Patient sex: F
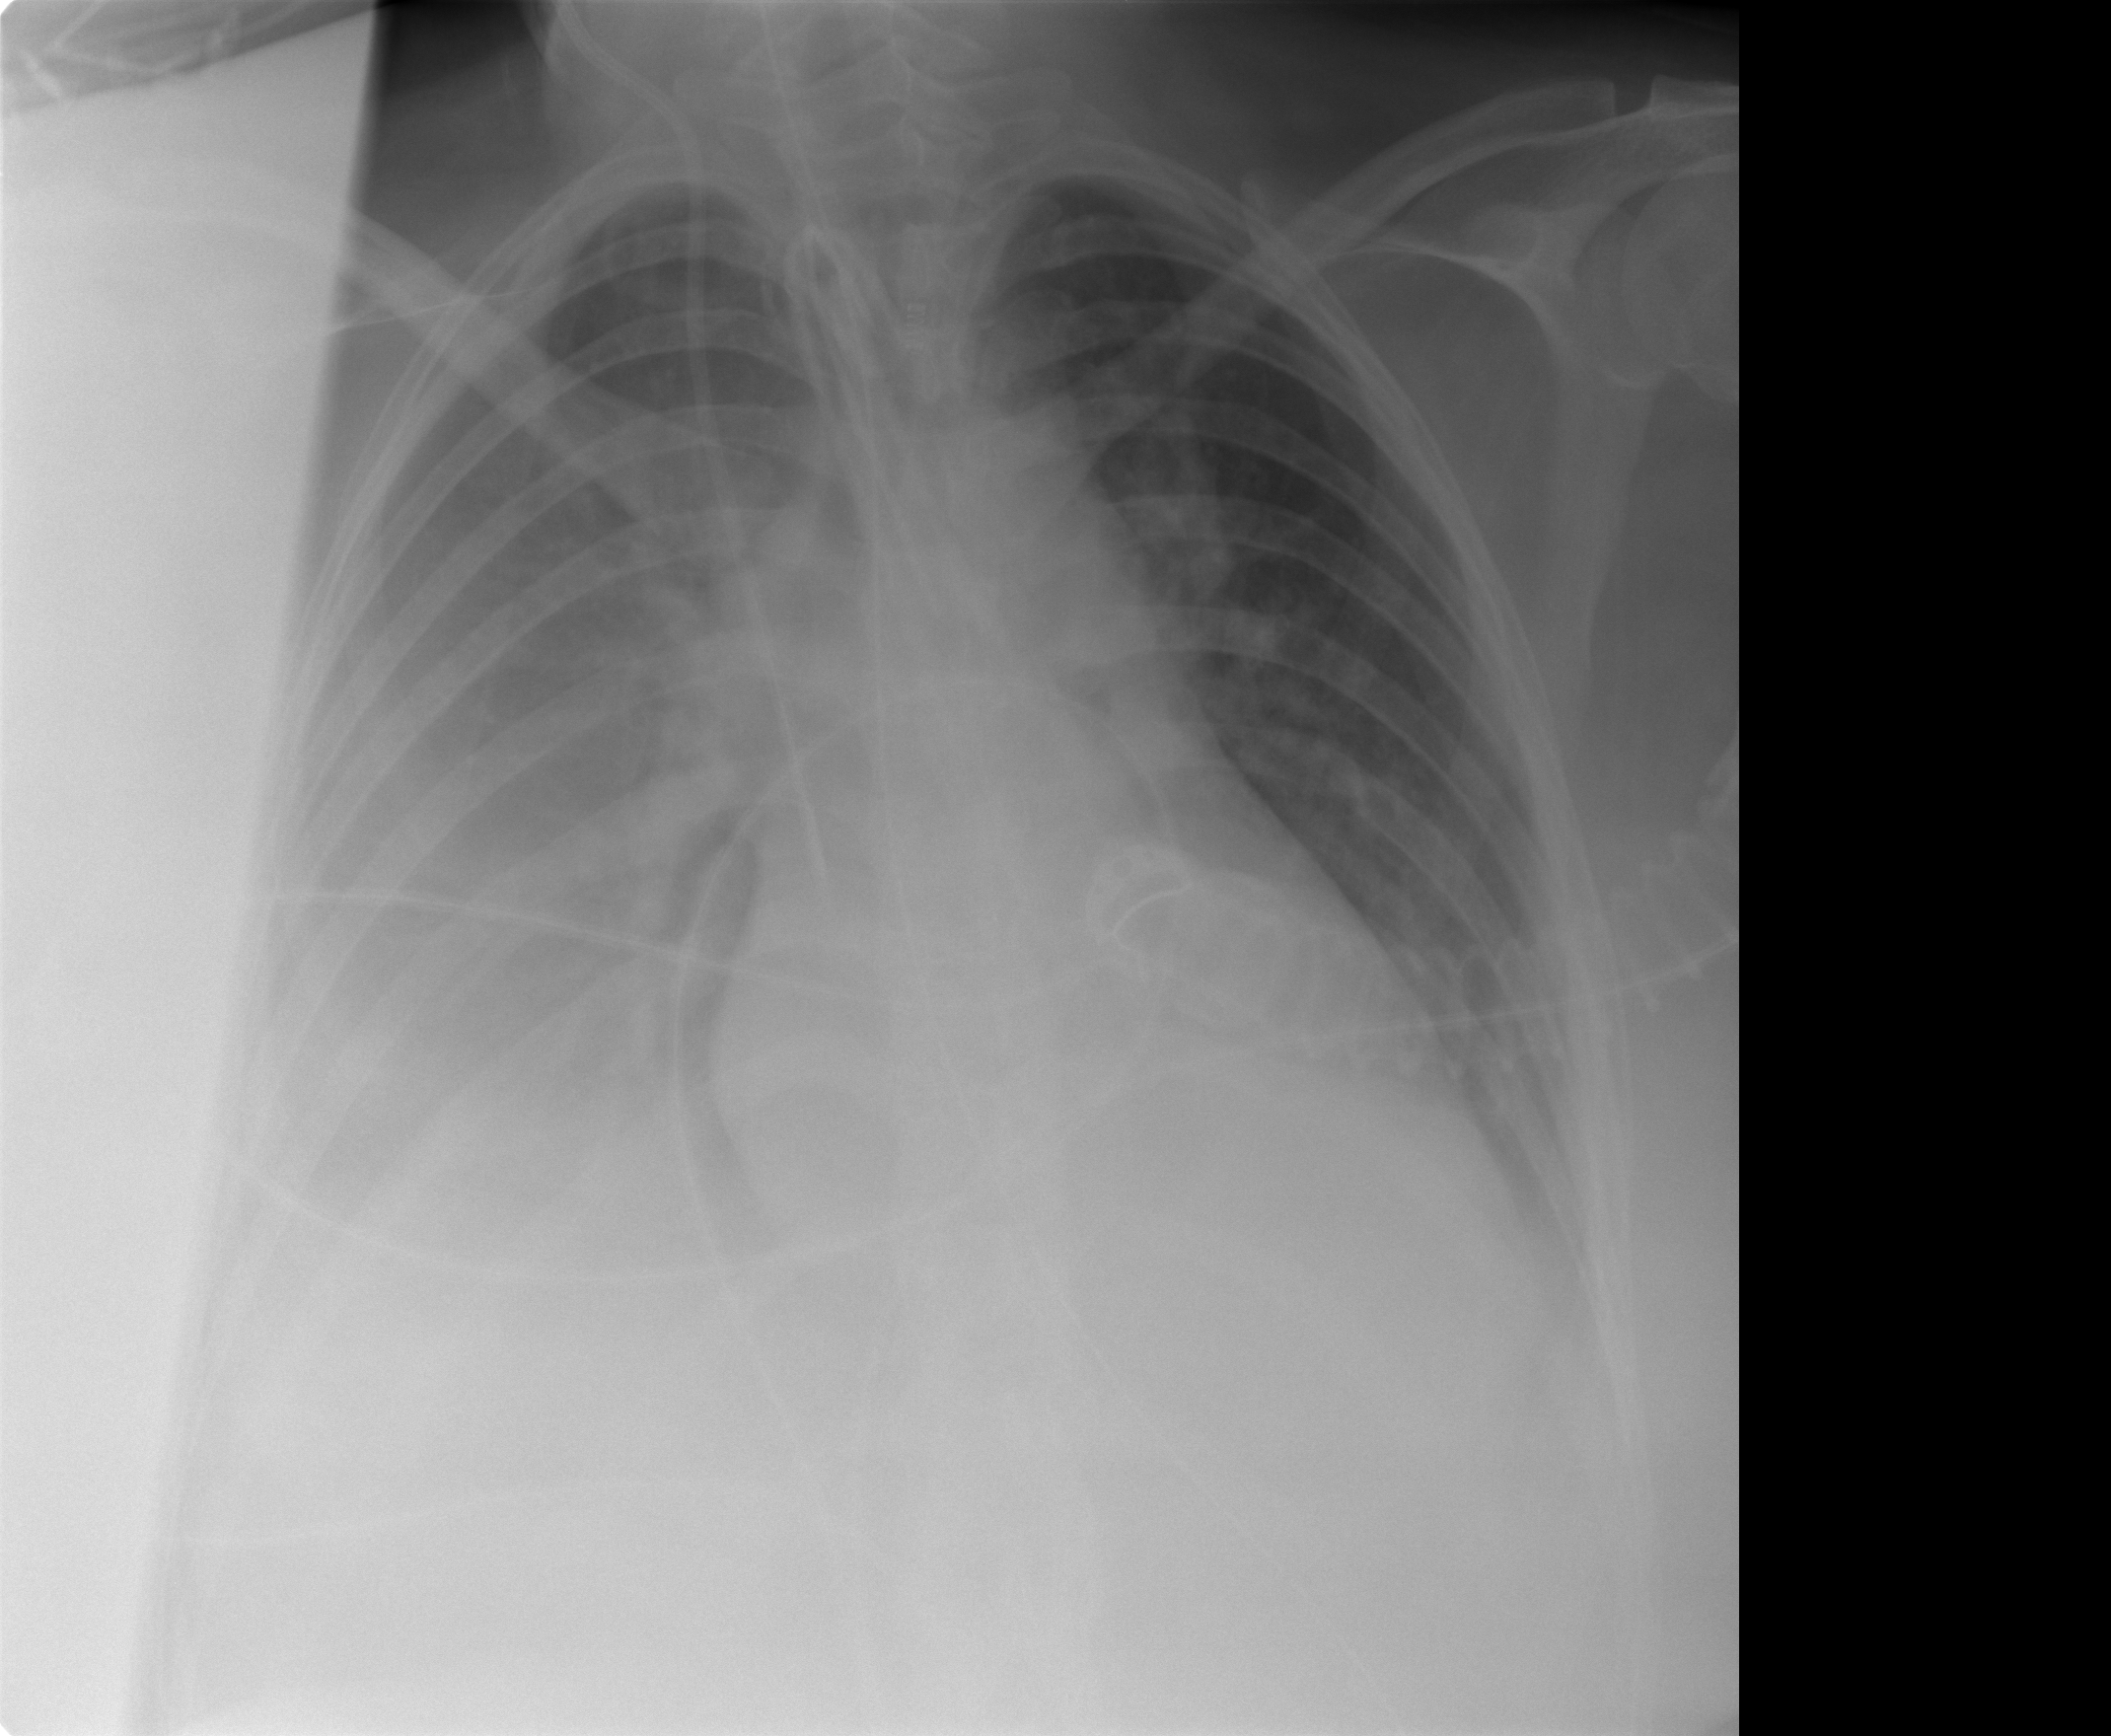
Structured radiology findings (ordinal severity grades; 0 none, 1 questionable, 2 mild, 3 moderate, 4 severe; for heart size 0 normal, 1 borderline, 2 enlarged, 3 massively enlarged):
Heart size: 0
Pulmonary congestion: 2
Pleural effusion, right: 3
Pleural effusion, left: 2
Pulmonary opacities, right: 0
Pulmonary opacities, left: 0
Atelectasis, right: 2
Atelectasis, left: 2